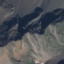
Land use / land cover: HerbaceousVegetation